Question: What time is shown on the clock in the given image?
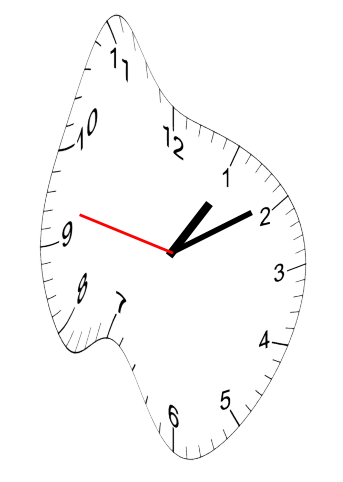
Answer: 01:09:47